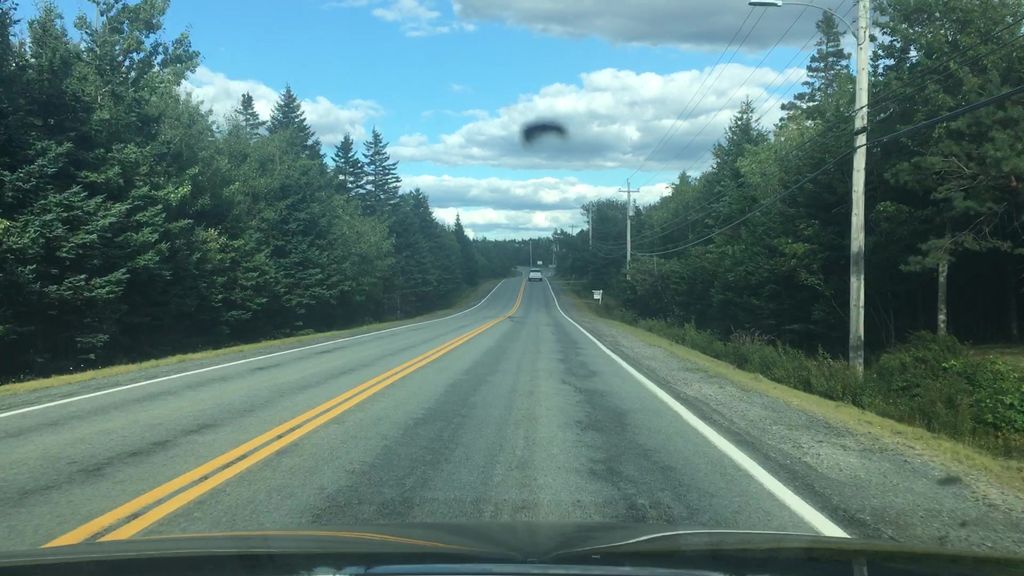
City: halifax